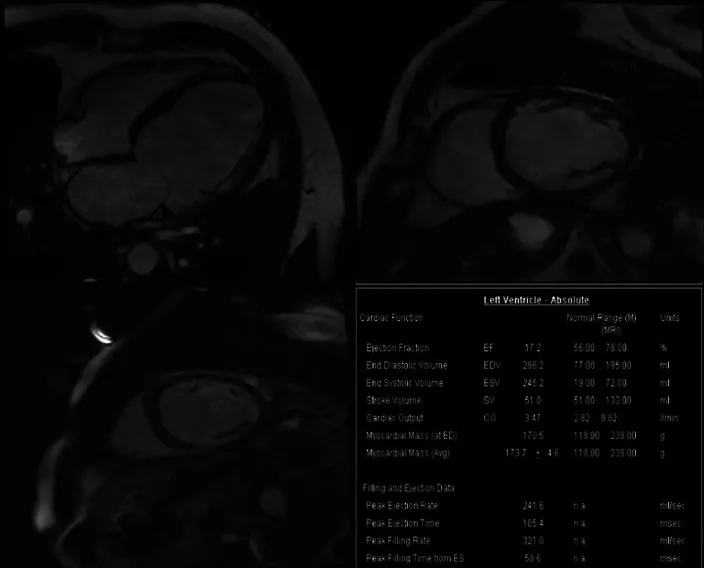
Cardiac magnetic resonance imaging showed DCM. CMR detected dilation of the left ventricle (LVEDV = 296.2 ml), reduction of cardiac systolic function (CO = 3.47l/min, LVEF = 17.2%) and increase of left ventricular mass (LVM = 170.5 g), no signs of storage disease or inflammation. CMR, Cardiac magnetic resonance imaging; LVEDV, left ventricular end-diastolic volume; LVEF, left ventricular ejection fraction; CO, cardiac output.
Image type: radiology (mri)